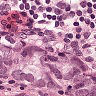
Metastatic tissue present: yes